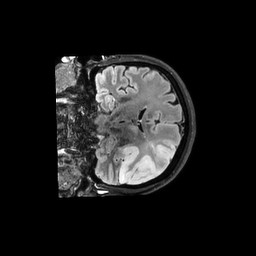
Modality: FLAIR
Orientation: coronal
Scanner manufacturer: philips
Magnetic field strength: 3 T
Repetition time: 4.8 s
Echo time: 0.34 s